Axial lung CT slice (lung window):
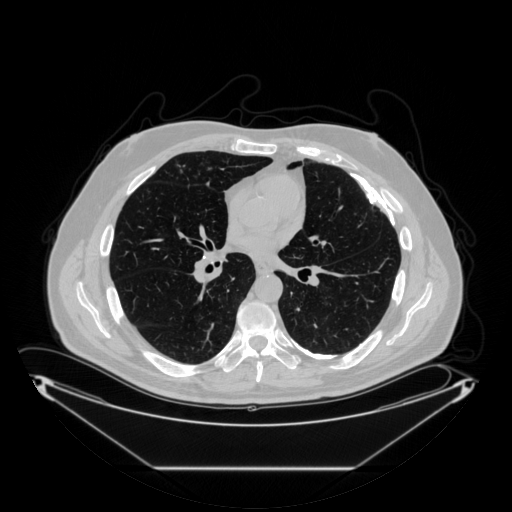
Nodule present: no